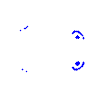
Particle: electron